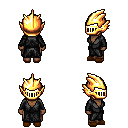
a pixel art fantasy rpg character, female body template, human, dark skin, gray robe, robe skirt, green parted hairstyle, gold helm, brown slippers, four views (front, back, left, right), 2x2 character sprite sheet, small pixel art, hard edges, no anti-aliasing